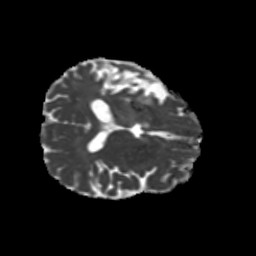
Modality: MD
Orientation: axial
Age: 74
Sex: female
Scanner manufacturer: siemens
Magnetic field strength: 3 T
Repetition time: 5.25 s
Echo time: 0.08 s